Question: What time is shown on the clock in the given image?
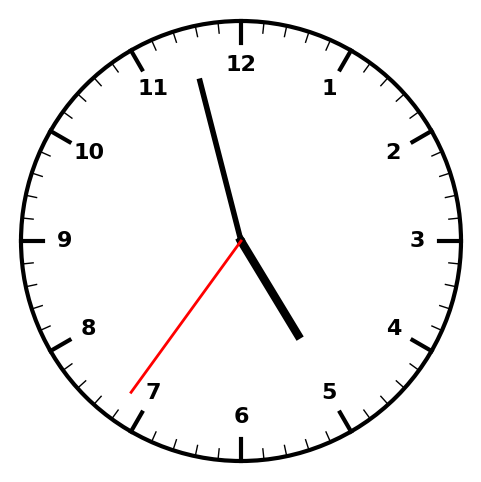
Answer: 04:57:36